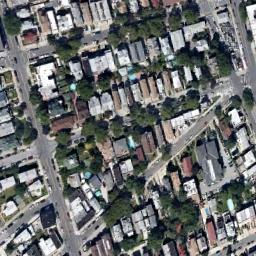
Label: residential